Chest X-ray:
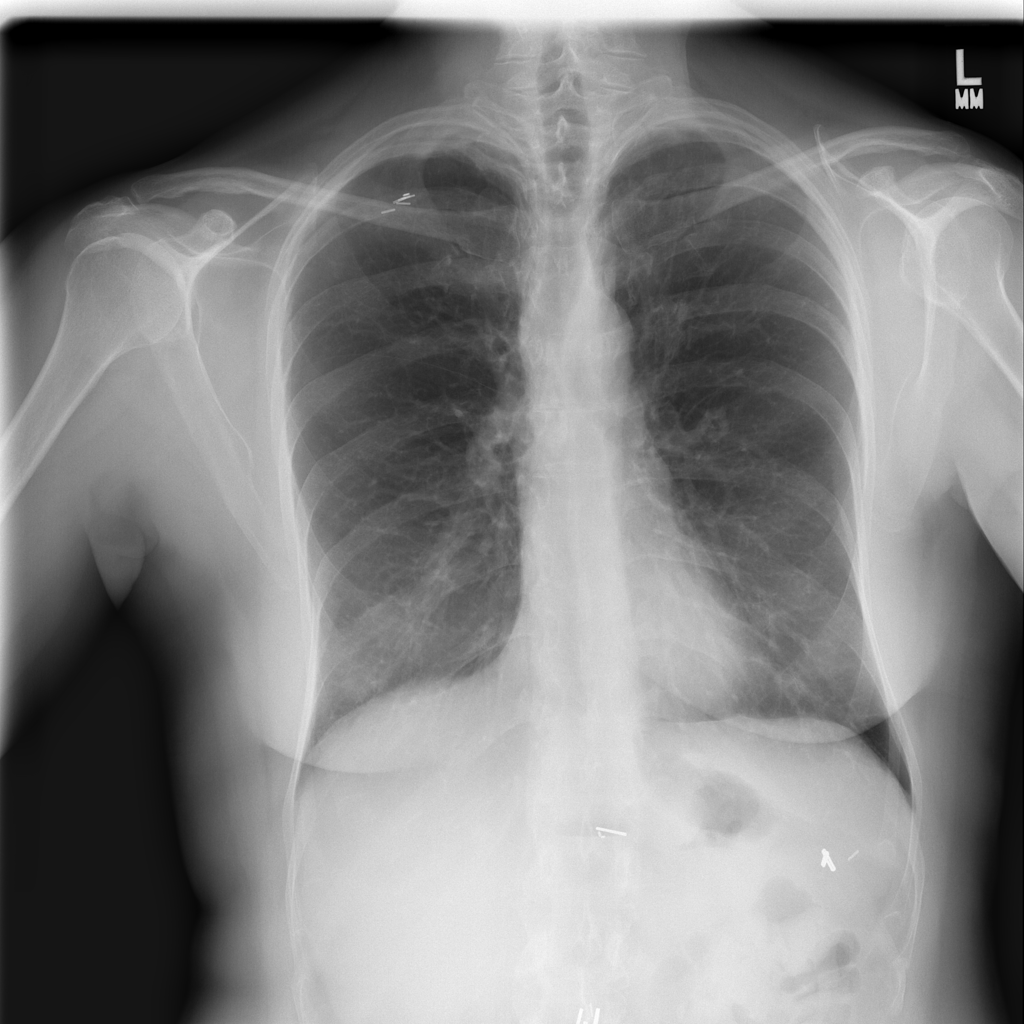
No abnormal finding: yes